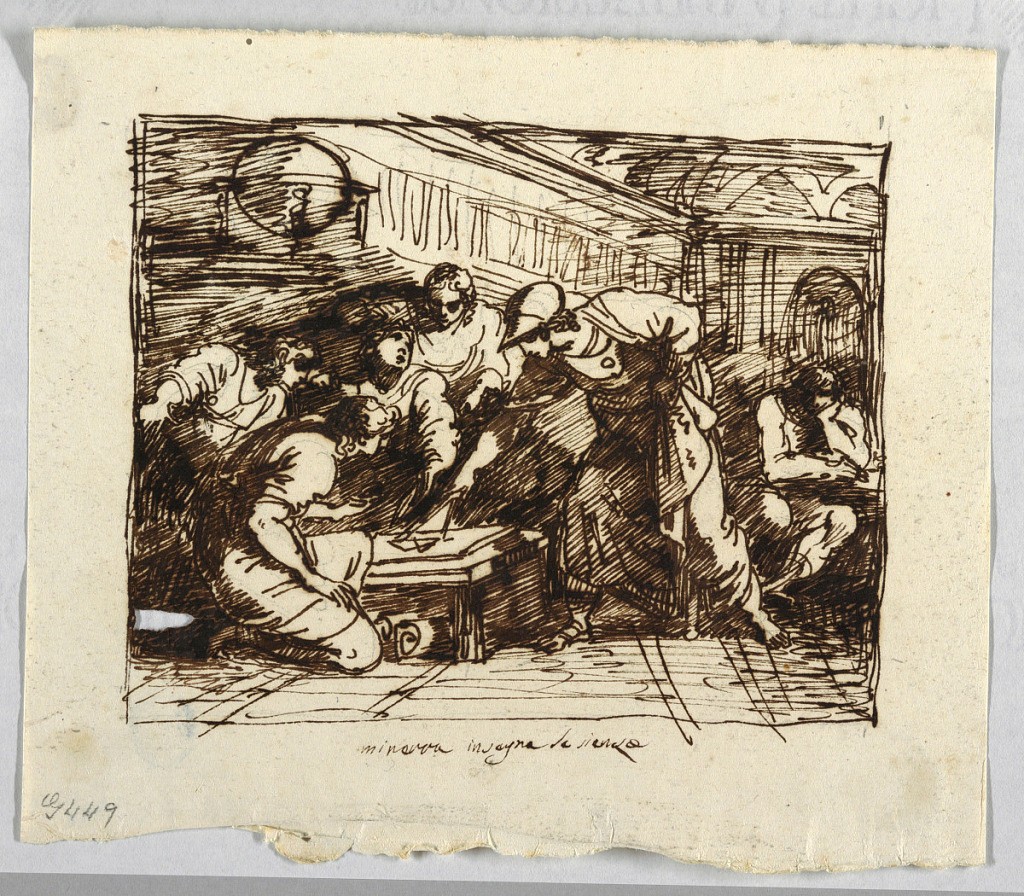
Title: Drawing
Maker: Felice Giani, Italian, 1758–1823
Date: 1790-1800
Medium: Pen, ink. Paper
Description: Minerva demonstrates a mathematical figure holding a compass. She leans down to the design lying upon a low table, around which four boys gather. A man sits thoughtful, beside a table in the right rear. A globe stands high at left.